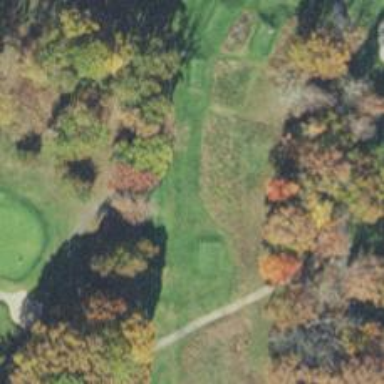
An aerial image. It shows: Golf tee.